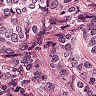
Metastatic tissue present: yes